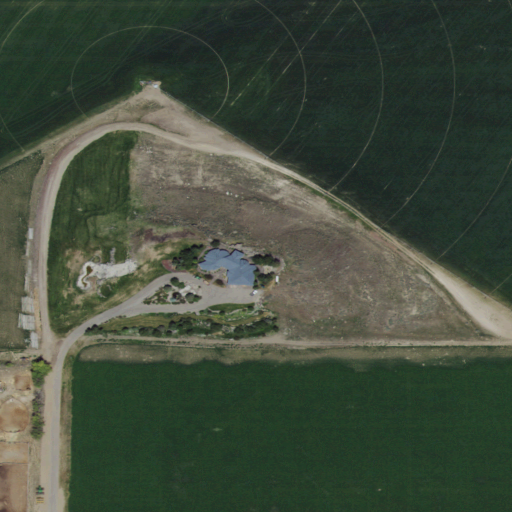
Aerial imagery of mountain in Idaho named Raumaker Butte containing cultivated crops, shrub, and low intensity development